Question: I'm starting to develop in PHP and I'm using <URL> to get me started.
The issue I'm facing is that I cannot log into MySQL (using phpMyAdmin). After reading some questions I tries to change the 'localhost' to '127.0.0.1' but this didn't solve the issue.
This is the contents of the 'config.inc.php' file

How can I fix this?
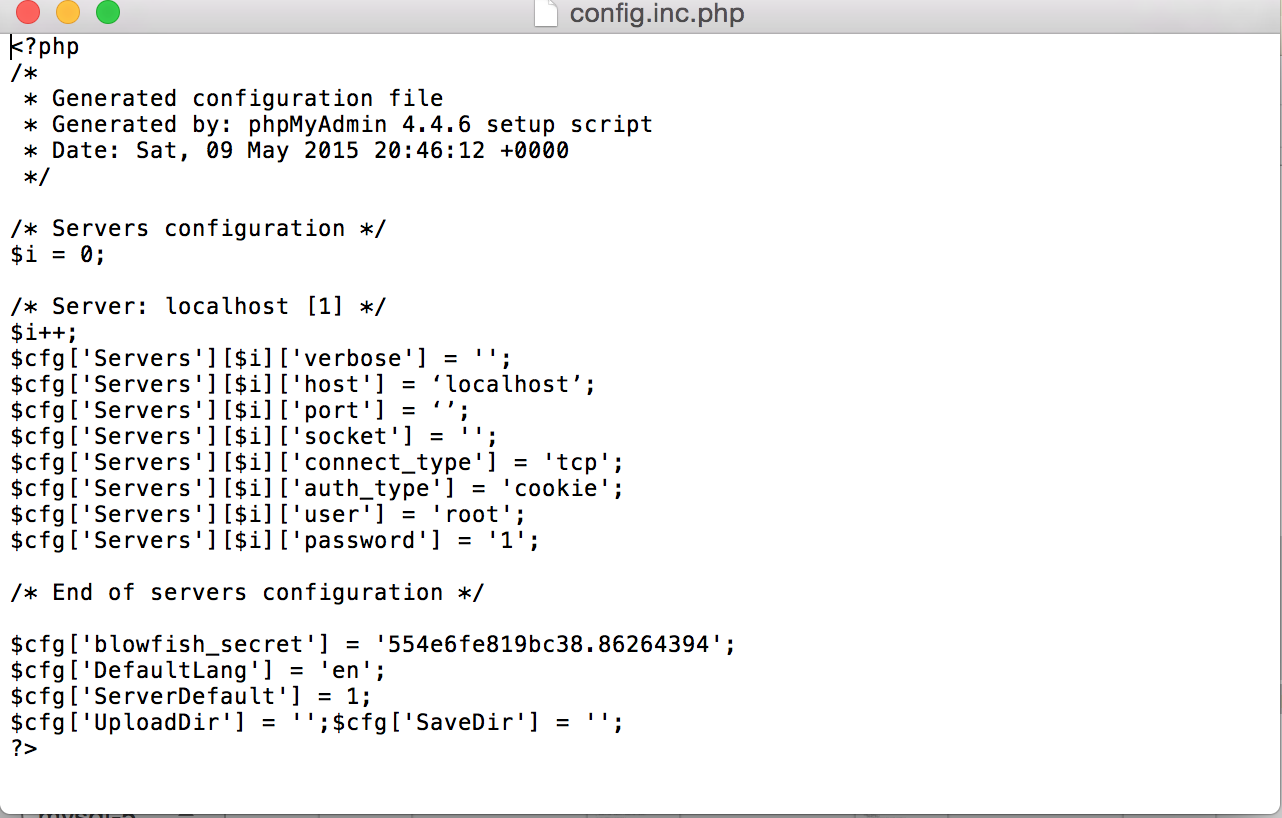
Answer: Since you are using the '['auth_type'] = 'cookie'' you need to enter the 'mysql' 'username' and 'password'.
<URL> from the same site your following might be helpful although its using Mac OS Yosimite.